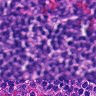
Metastatic tissue present: no